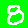
Digit: 8